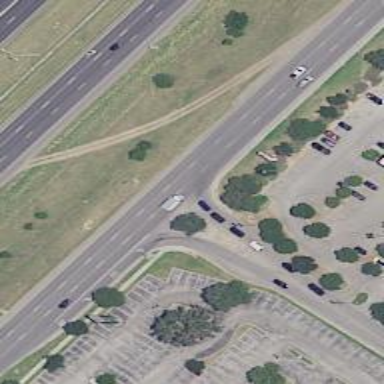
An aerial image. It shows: Secondary road with frontage access.